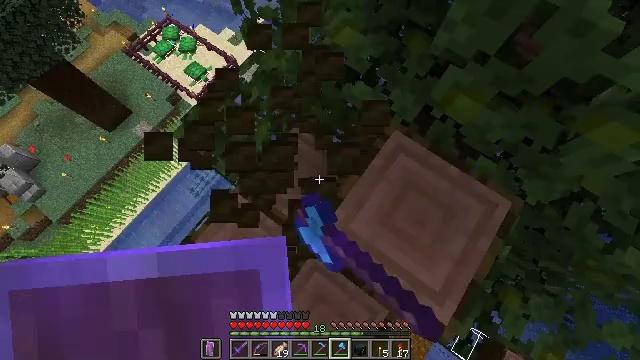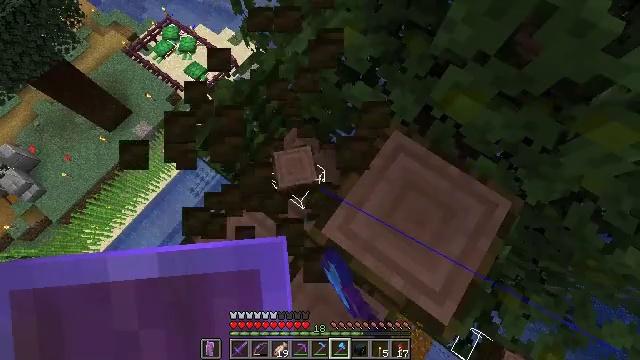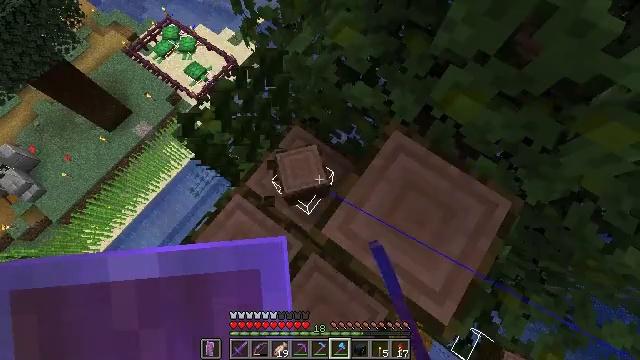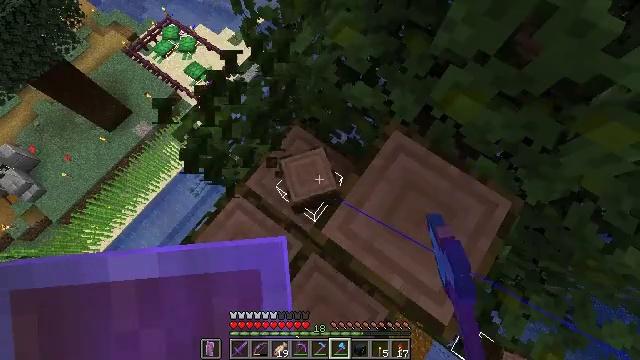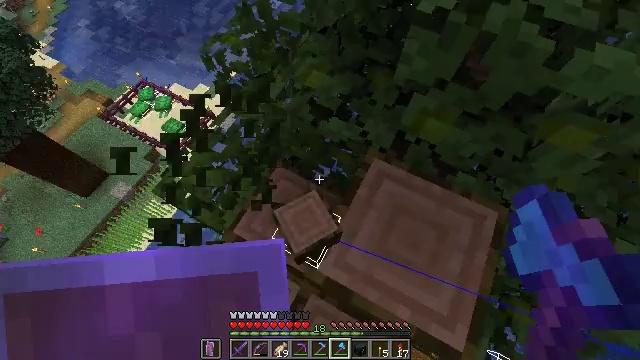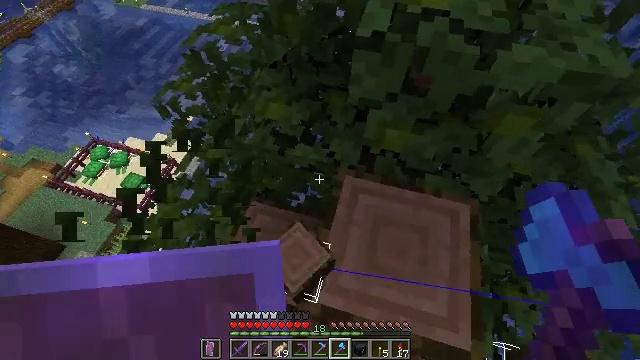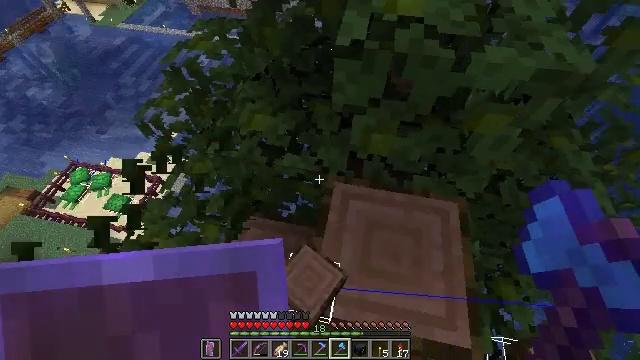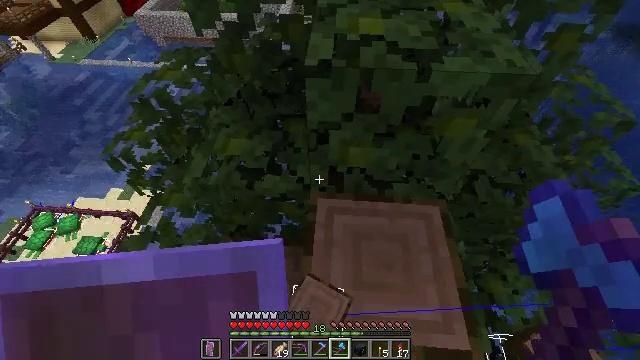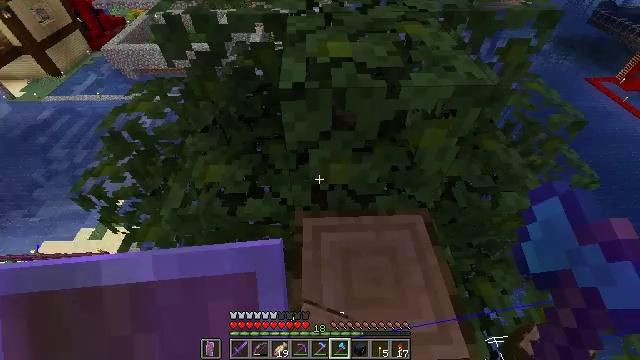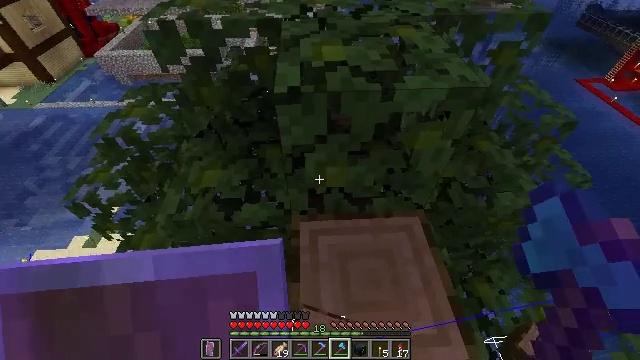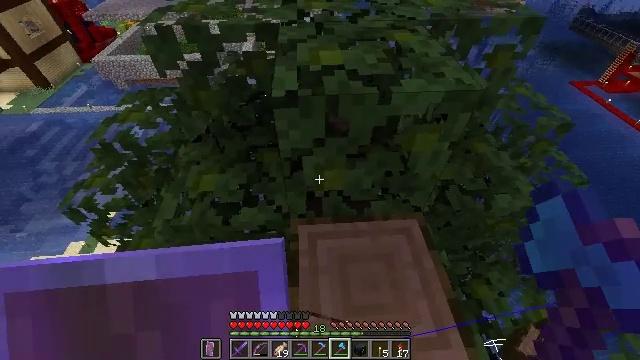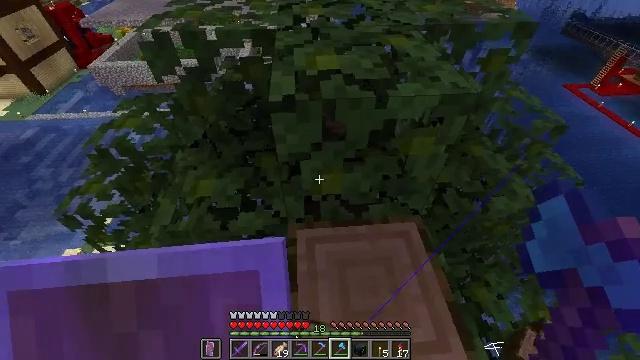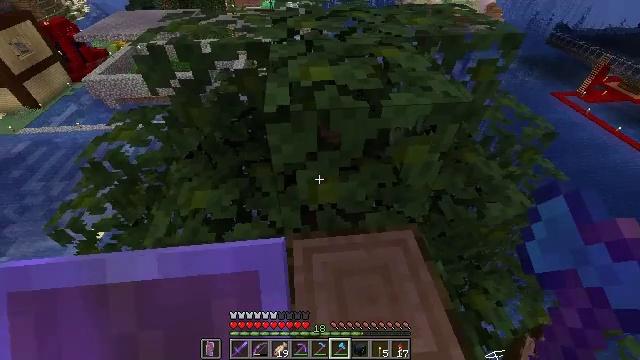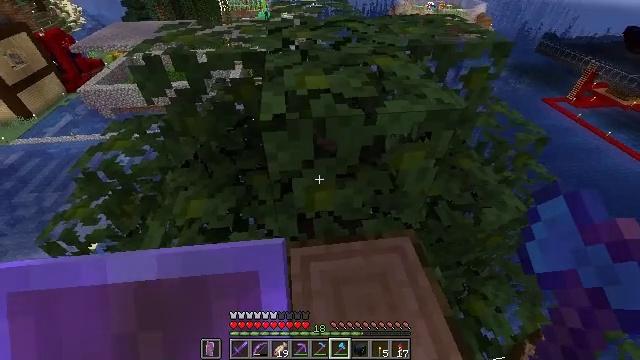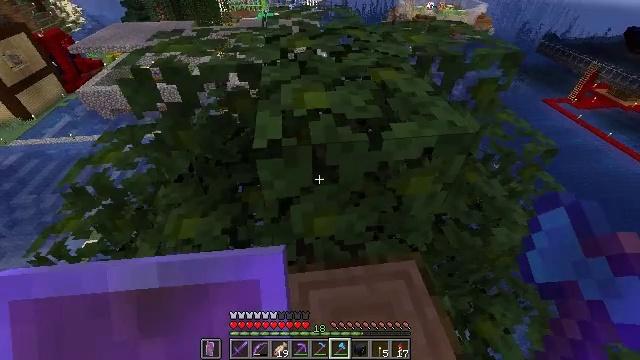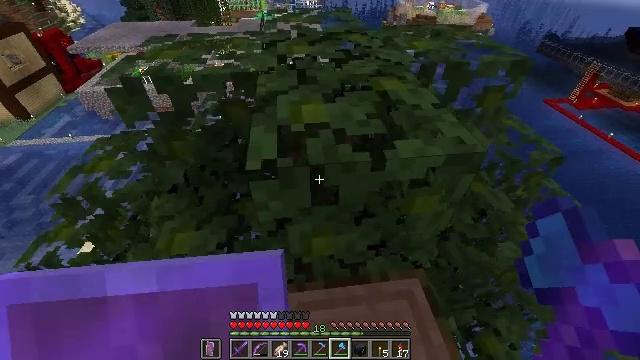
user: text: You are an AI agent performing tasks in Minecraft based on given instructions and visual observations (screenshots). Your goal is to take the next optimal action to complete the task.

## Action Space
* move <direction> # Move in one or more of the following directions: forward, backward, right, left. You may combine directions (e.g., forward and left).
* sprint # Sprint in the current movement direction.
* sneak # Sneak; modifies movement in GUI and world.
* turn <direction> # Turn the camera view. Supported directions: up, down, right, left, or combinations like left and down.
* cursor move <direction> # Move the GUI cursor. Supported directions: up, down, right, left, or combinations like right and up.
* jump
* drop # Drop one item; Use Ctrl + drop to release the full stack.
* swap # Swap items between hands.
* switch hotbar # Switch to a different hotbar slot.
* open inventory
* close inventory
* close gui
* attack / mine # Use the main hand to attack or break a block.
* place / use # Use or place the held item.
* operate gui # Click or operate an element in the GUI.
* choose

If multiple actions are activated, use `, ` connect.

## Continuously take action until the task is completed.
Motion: motion action
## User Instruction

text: Collect jungle leaves by breaking them.
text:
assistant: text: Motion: attack / mine
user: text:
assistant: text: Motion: no_op
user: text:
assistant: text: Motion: no_op
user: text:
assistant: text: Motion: turn right and up
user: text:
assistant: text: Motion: turn right and up
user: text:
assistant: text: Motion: turn right and up
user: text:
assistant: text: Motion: turn right and up
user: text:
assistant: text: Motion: turn right and up
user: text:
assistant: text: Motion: turn right
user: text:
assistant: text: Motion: no_op
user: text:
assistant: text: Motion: no_op
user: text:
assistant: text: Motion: turn right and up
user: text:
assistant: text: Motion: move forward, turn right and up
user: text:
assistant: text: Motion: move forward
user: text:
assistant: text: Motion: move forward
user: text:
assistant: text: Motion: no_op
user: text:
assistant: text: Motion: turn up
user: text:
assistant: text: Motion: no_op
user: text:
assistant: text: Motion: turn left
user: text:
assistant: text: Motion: no_op
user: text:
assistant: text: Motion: no_op
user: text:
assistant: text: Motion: no_op
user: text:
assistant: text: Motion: no_op
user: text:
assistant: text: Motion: turn left, attack / mine
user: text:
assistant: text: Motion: turn left and up, attack / mine
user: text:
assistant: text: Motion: move forward, turn left, attack / mine
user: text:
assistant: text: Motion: move forward, attack / mine
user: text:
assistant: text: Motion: move forward, attack / mine
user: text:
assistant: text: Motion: turn right, attack / mine
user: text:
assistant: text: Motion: turn right, attack / mine